Field crop: maize
Growth stage: 2
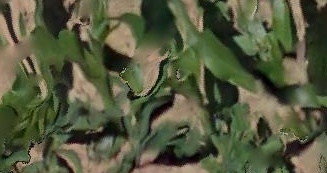
Species: maize